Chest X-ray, PA view. Patient: 45 years old, sex F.
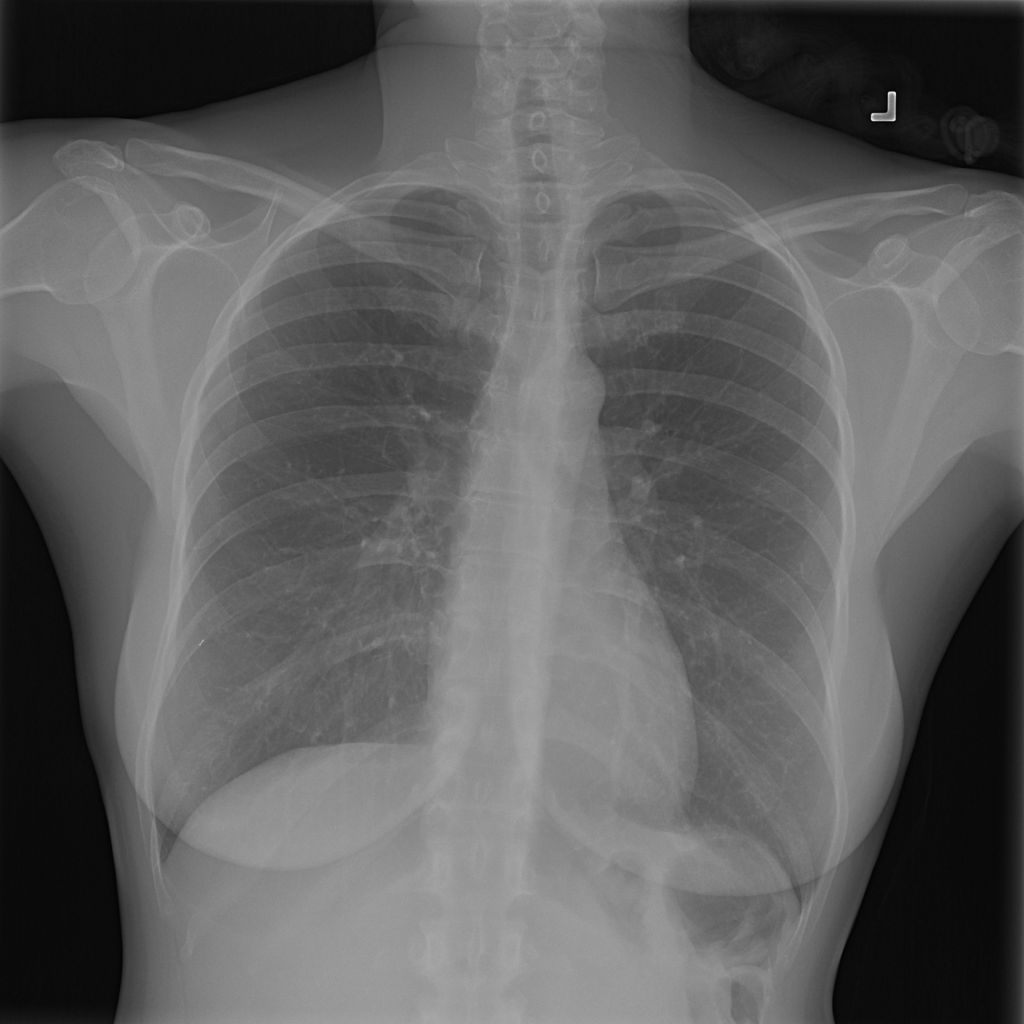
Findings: No Finding